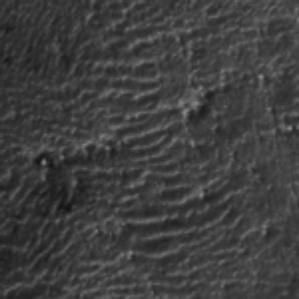
Label: frost